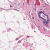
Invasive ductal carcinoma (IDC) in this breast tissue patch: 0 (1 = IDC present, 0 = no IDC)